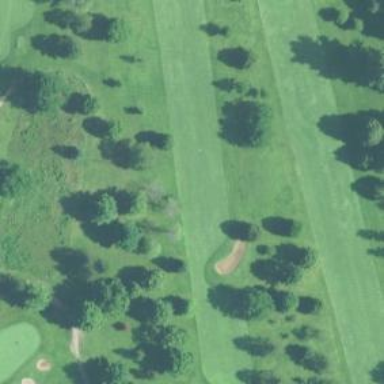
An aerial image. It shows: Golf fairway with grass surface.